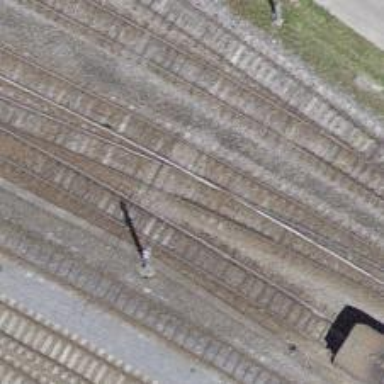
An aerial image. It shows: Railway siding with one electrified track and contact line for powering the train.